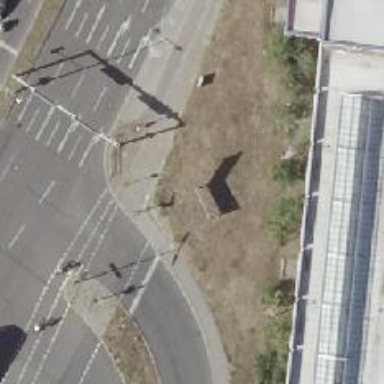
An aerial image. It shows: Footway crossing with traffic signals and pedestrian island.